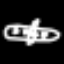
Label: airplane